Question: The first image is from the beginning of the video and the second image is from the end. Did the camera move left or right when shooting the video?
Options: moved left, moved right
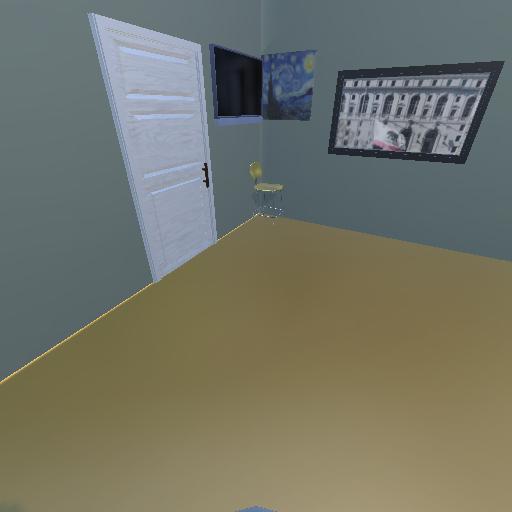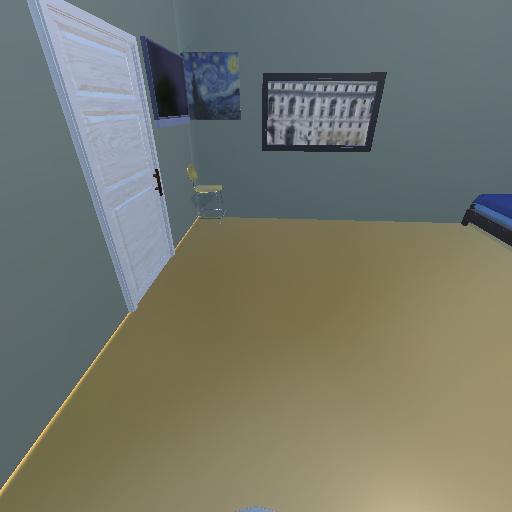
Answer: moved left